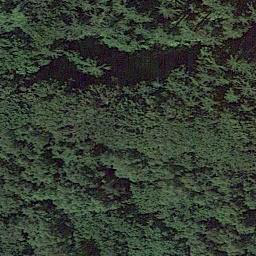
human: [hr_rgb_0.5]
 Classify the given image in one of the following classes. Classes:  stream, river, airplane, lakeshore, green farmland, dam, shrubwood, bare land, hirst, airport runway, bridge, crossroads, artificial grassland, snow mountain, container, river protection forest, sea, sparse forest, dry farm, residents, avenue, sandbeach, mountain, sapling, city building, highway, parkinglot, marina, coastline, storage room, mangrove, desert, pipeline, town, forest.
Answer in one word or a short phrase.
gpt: forest